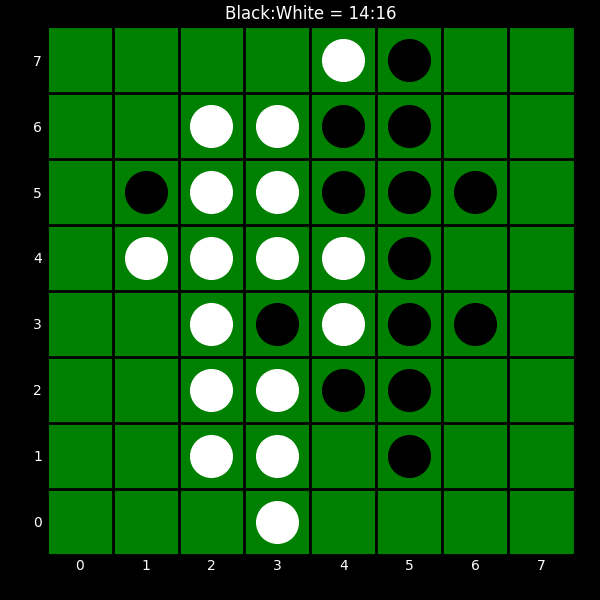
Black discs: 14
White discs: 16